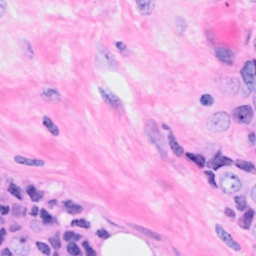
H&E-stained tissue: Breast